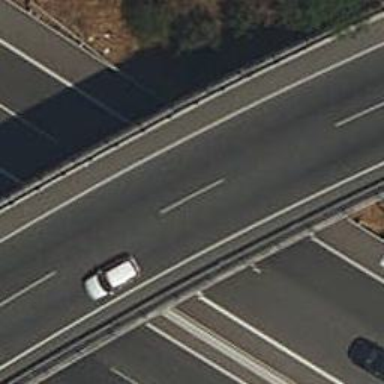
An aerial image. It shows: Bridge on motorway link.